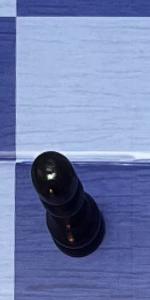
Label: Pawn_Black